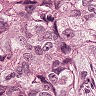
Metastatic tissue present: yes